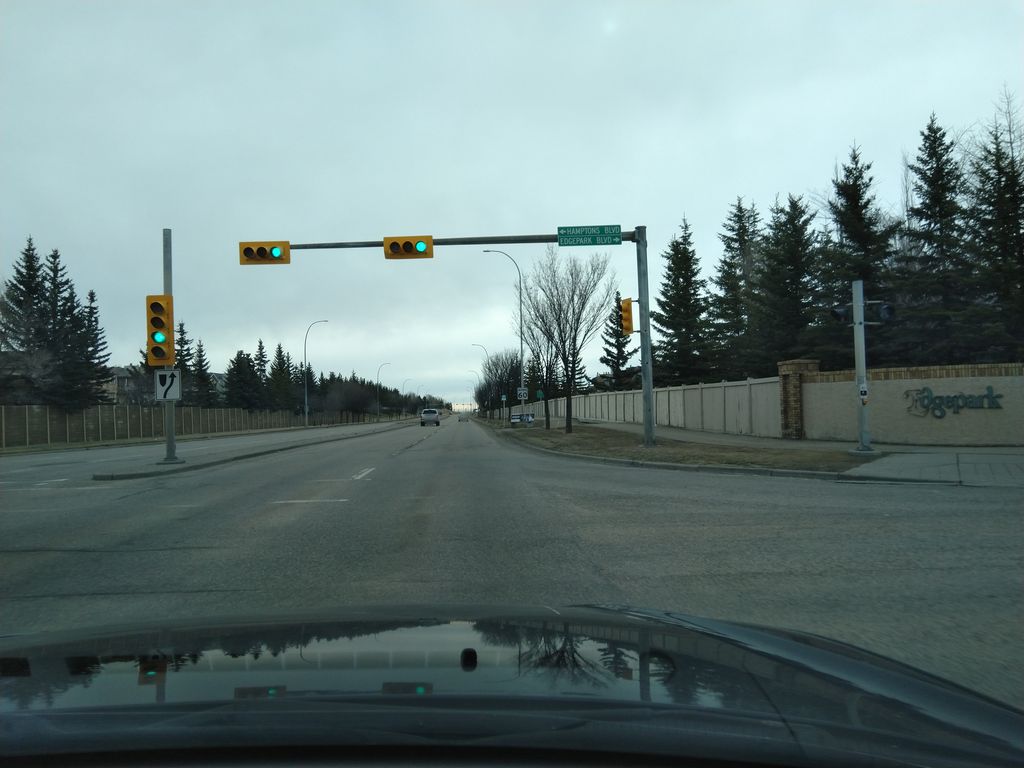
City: calgary